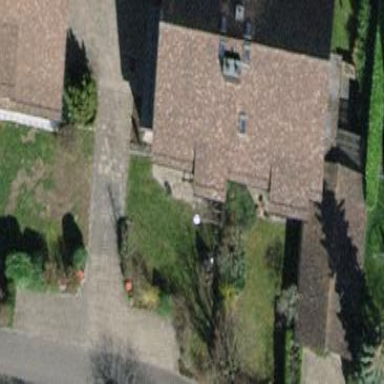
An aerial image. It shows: Building with tiled roof.